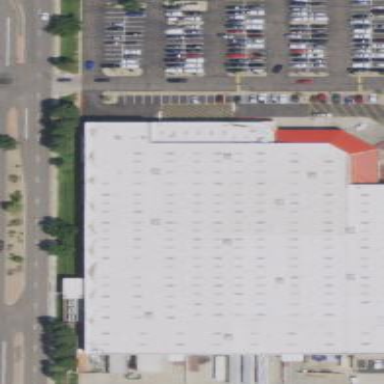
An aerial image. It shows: Retail building with flat roof. It functions as wholesale shop.